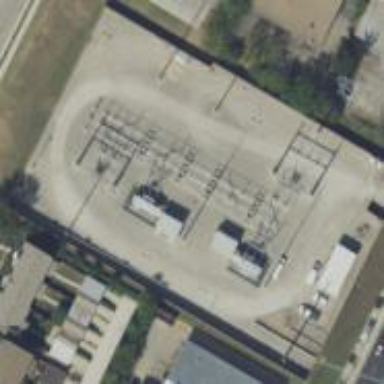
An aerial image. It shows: Outdoor power substation with surrounding wall. The substation operates at the distribution level.